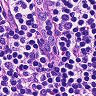
Metastatic tissue present: no